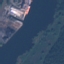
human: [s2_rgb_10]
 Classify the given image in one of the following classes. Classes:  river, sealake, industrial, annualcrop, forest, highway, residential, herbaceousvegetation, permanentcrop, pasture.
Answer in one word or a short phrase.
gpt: River